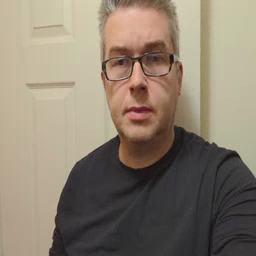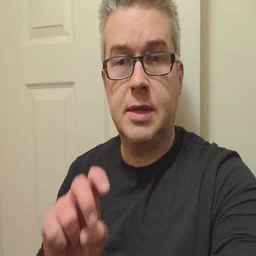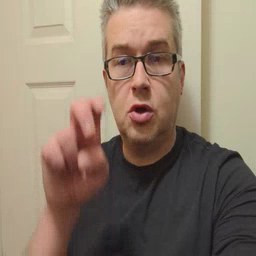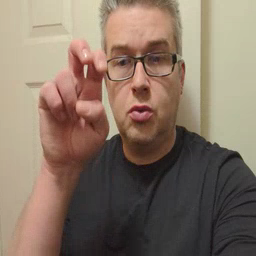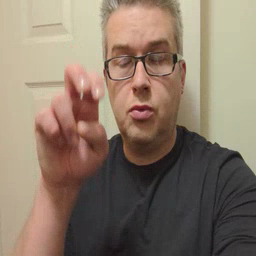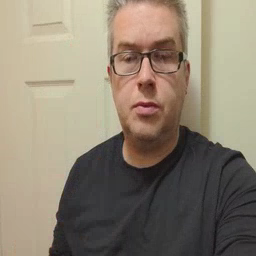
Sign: stairs